Question: I am using the Android progressbar in one of my widgets:
'''
<ProgressBar
android:layout_width="fill_parent"
android:layout_height="wrap_content"
style="?android:attr/progressBarStyleHorizontal"
android:id="@+id/progressbar_Horizontal"
android:max="100"/>
'''
In Android 2.x it looks well, like in the following picture. I have written the % on top of the bar itself.

But if I change in the Android Manifest
> android:targetSdkVersion
to "15" the progressbar looks totaly different. It is now a thin blue line instead of a bar. The problem is that I have written above the progress bar some text, in particuallary % of the progress.
Thus as the bar is so thin this looks odd.
I cannot figure out how to increase the height of the bar again to e.g. 50dp. If I try android:layout_height="50dp" it stays still same thin.
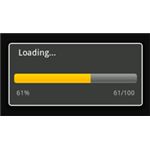
Answer: First, you need to define the style of your progress bar in values->styles.xml of your project. something like:
'''
<style name="tallerBarStyle" parent="@android:style/Widget.SeekBar">
<item name="android:indeterminateOnly">false</item>
<item name="android:progressDrawable">@android:drawable/progress_horizontal</item>
<item name="android:indeterminateDrawable">@android:drawable/progress_horizontal</item>
<item name="android:minHeight">8dip</item>
<item name="android:maxHeight">20dip</item>
</style>
'''
Edit the maxHeight to your desired height.
Then in your ProgressBar add:
'''
style="@style/tallerBarStyle"
'''